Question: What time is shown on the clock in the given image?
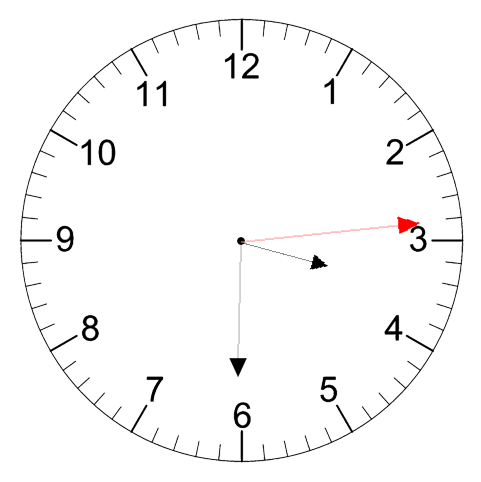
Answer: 03:30:14